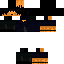
A male skeleton skin with dark skin, wearing brown helmet dressed in a black armor chest and black pants, featuring a closed mouth.